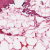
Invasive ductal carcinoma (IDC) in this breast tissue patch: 0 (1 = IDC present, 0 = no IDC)